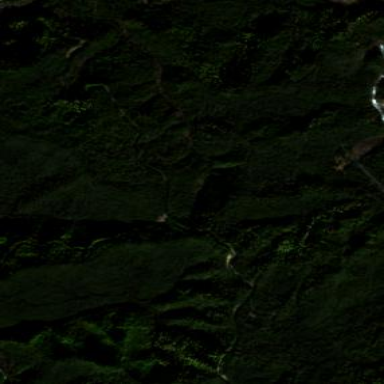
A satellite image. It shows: Forest area.